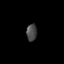
Tissue: lung
Cell type: Endothelial cells
Senescence score: 0.1909
Nuclear area (px): 174
Mean DAPI intensity: 72.81